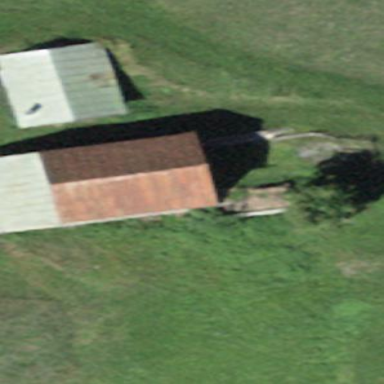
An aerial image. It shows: Shed building.